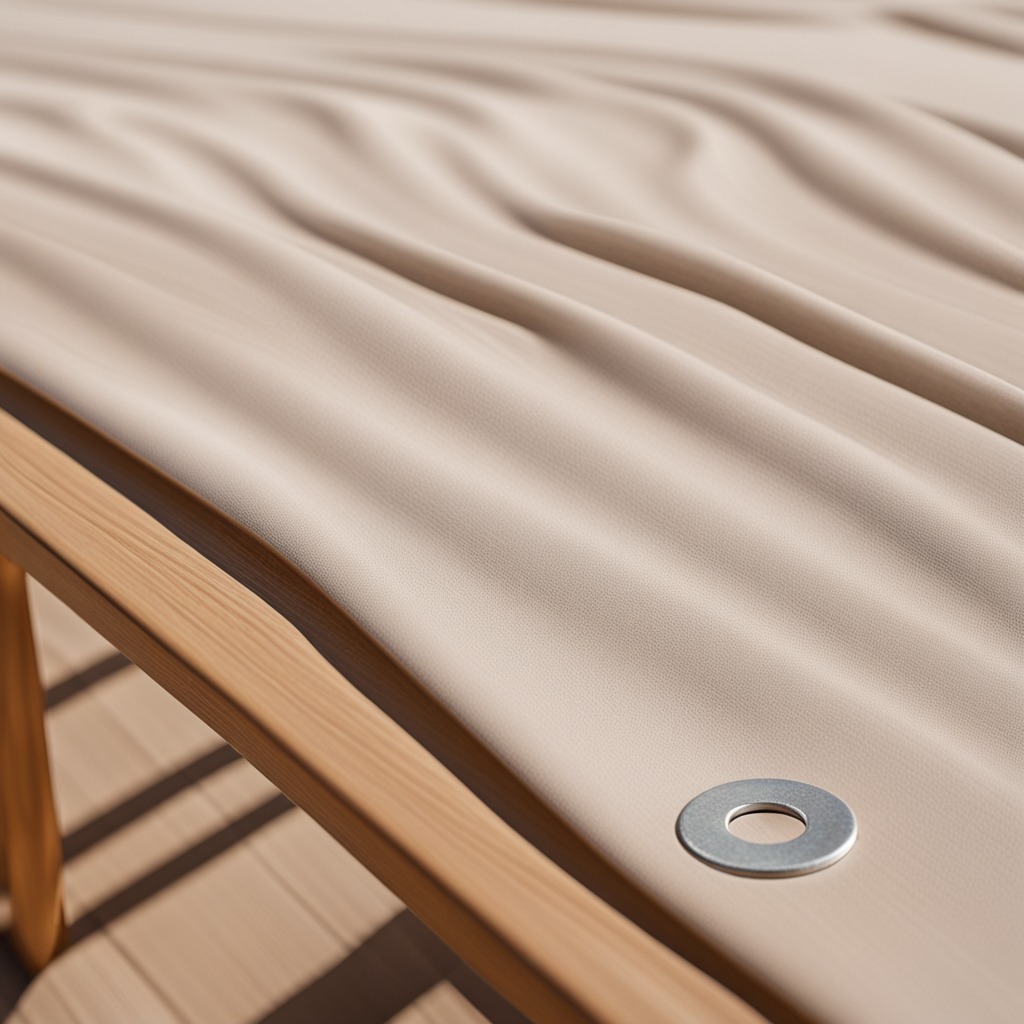
A flat metal washer lies on a wooden table in an outdoor workshop during daytime bright natural light soft shadows worn but beneath the cloth.